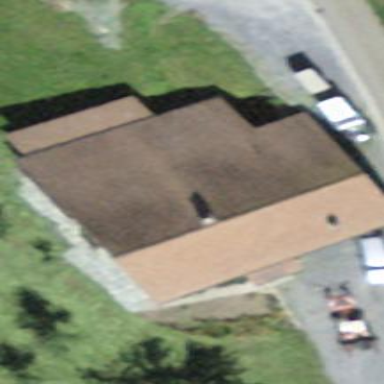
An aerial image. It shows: Building.